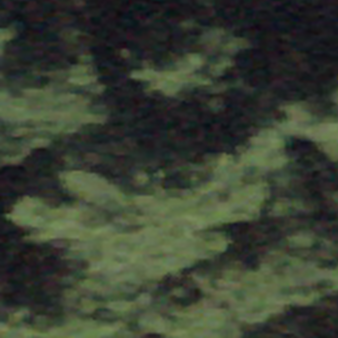
Label: other